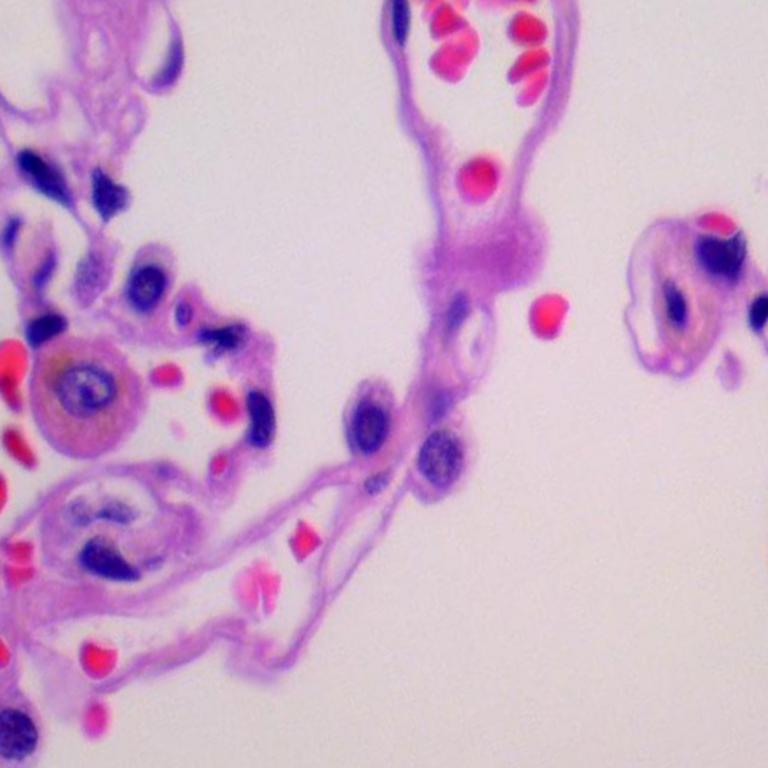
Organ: lung
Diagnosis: benign